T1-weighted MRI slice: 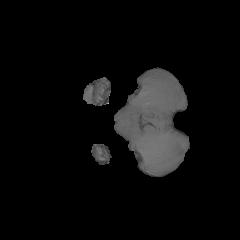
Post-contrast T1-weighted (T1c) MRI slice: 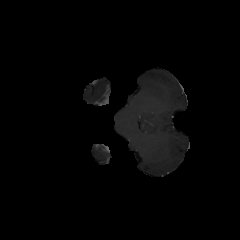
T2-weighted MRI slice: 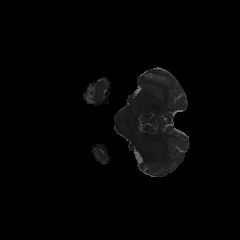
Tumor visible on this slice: no